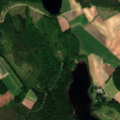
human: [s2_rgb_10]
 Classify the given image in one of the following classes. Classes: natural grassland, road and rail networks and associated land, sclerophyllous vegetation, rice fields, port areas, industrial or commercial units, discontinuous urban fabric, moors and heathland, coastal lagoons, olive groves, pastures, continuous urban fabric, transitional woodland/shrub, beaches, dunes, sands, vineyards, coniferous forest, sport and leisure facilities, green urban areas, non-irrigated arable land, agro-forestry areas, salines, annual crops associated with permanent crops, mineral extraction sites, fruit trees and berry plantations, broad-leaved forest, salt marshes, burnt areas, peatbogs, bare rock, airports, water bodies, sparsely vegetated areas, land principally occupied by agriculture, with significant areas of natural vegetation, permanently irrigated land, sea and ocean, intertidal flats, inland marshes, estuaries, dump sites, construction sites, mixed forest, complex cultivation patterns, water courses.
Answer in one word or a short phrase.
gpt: non-irrigated arable land, land principally occupied by agriculture, with significant areas of natural vegetation, coniferous forest, mixed forest, water bodies